Question: I am trying to design a WhatsApp-like menu from BottomNavigationBar for one of my applications which is written in flutter.
I have tried designing with PopupMenuButton class but it will cover the BottomNavigation also.
I need a popup like menu which is above the BottomNavigationBar something like below

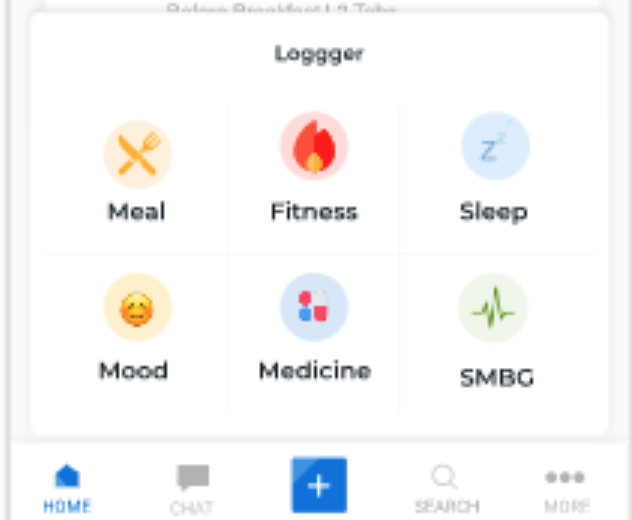
Answer: the 'PopupMenuButton' opens up a menu just above the button so it blocked the bottom bar. I found a workaround, instead of using 'PopupMenuButton', try using a 'BottomAppBar' with the 'IconButton' as one of the children, then use 'showBottomSheet'so it won't block the 'BottomAppBar'.
Note: Most of my codes are just placeholders to mimic the layout of your image, you need to rewrite most of them to match your needs. The key is using 'showBottomSheet' for your problem.
'''
import 'package:flutter/material.dart';
void main() => runApp(MyApp());
class MyApp extends StatelessWidget {
@override
Widget build(BuildContext context) {
return MaterialApp(
title: 'Flutter Demo',
theme: ThemeData(
primarySwatch: Colors.blue,
),
home: MyHomePage(title: 'Flutter Demo Home Page'),
);
}
}
class MyHomePage extends StatefulWidget {
MyHomePage({Key key, this.title}) : super(key: key);
final String title;
@override
_MyHomePageState createState() => _MyHomePageState();
}
class _MyHomePageState extends State<MyHomePage> {
@override
Widget build(BuildContext context) {
return Scaffold(
appBar: AppBar(
title: Text(widget.title),
),
bottomNavigationBar: BottomAppBar(
child: Container(
height: 70,
child: Row(
mainAxisSize: MainAxisSize.max,
mainAxisAlignment: MainAxisAlignment.spaceEvenly,
children: <Widget>[
Icon(Icons.home),
Icon(Icons.alarm),
MyMiddleIcon(),
Icon(Icons.album),
Icon(Icons.assignment_ind),
],
),
),
shape: CircularNotchedRectangle(),
color: Colors.blueGrey[50],
),
);
}
}
class MyMiddleIcon extends StatelessWidget {
@override
Widget build(BuildContext context) {
return IconButton(
icon: Icon(Icons.add),
onPressed: () {
showBottomSheet(
context: context,
builder: (context) => Container(
color: Colors.red[100],
height: 250,
width: double.infinity,
child: Column(
mainAxisAlignment: MainAxisAlignment.spaceEvenly,
children: <Widget>[
Row(
mainAxisAlignment: MainAxisAlignment.spaceEvenly,
children: <Widget>[
Icon(Icons.home),
Icon(Icons.hot_tub),
Icon(Icons.hourglass_empty),
],
),
Row(
mainAxisAlignment: MainAxisAlignment.spaceEvenly,
children: <Widget>[
Icon(Icons.home),
Icon(Icons.hot_tub),
Icon(Icons.hourglass_empty),
],
),
],
),
));
});
}
}
'''